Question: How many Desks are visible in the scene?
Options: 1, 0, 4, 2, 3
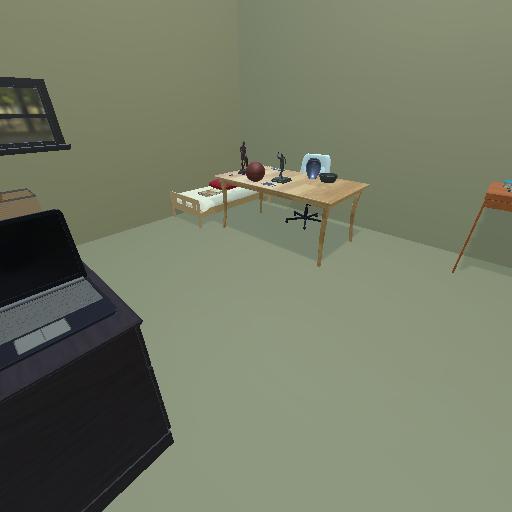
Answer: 1